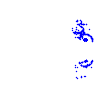
Particle: pion